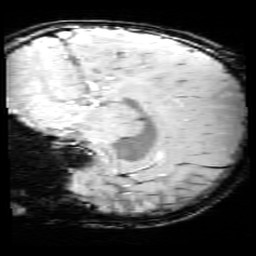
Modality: SWI
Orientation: sagittal
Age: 12
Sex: female
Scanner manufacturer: siemens
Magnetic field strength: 3 T
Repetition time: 0.027 s
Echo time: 0.02 s